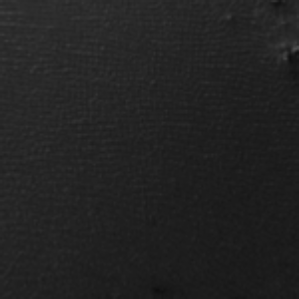
Label: frost